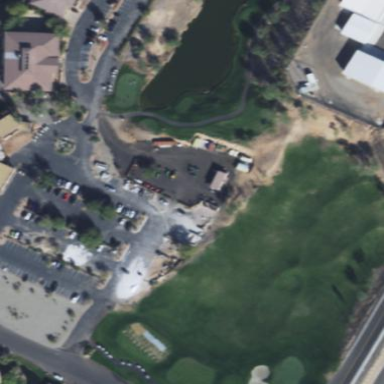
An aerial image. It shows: Grassy area designated as golf fairway.